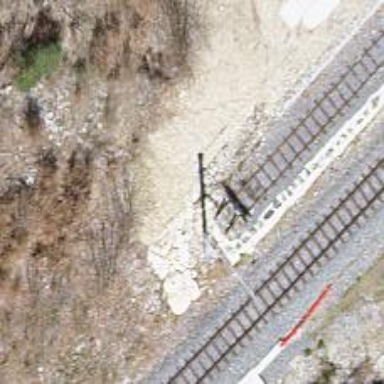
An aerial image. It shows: Railway buffer stop.